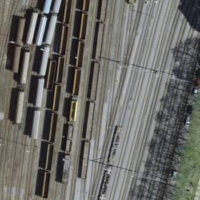
EUNIS habitat code: 57
Species observed at this site:
Solanum carolinense